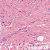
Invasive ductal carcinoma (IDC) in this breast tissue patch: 0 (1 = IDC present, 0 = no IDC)